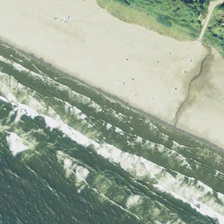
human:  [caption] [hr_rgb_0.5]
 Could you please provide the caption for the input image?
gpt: yellow beach is between green ocean with white waves and green trees .

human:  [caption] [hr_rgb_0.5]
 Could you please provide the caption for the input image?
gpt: yellow beach is between green ocean with white waves and green trees .

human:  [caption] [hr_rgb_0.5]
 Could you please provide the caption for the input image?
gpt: yellow beach is between green ocean with white waves and green trees .

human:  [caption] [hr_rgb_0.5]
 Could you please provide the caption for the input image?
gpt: yellow beach is between green ocean with white waves and green trees .

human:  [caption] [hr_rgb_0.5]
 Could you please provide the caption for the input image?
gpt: yellow beach is between green ocean with white waves and green trees .